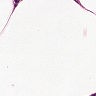
Metastatic tissue present: no